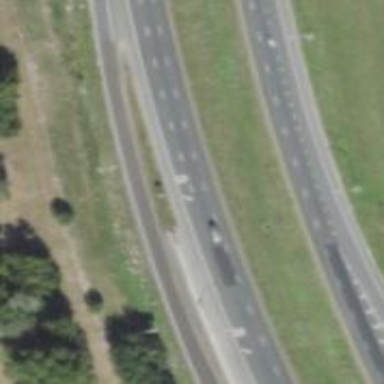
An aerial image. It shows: Half diamond junction on the motorway link.